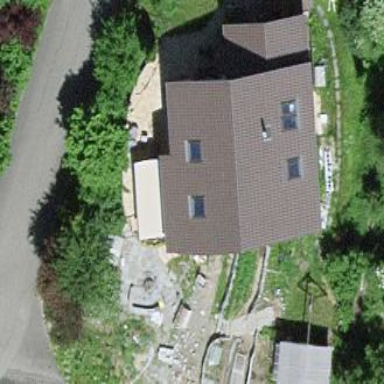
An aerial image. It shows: Simple house.